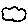
Label: cloud